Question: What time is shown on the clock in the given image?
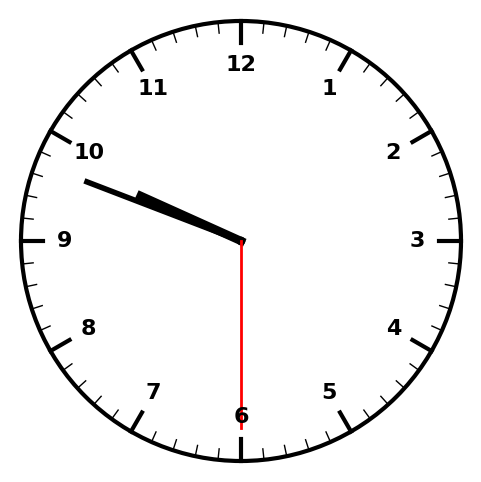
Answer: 09:48:30